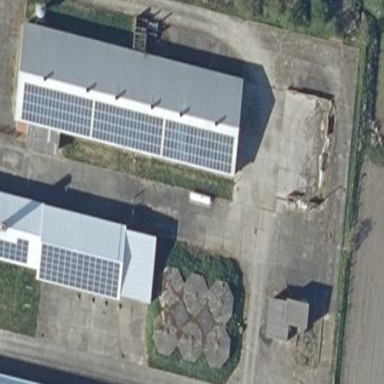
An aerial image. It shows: Building equipped with small solar photovoltaic panel for electricity generation.